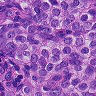
Metastatic tissue present: yes